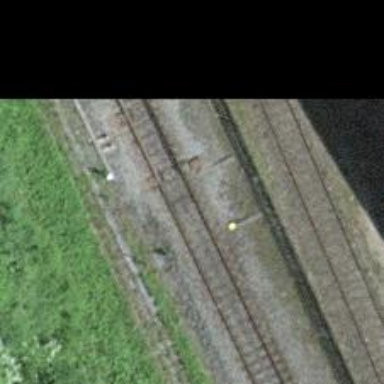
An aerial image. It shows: Single-track railway with electrified contact lines.